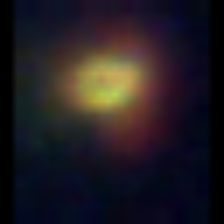
Taxon: NanoPlankton
Group: Other